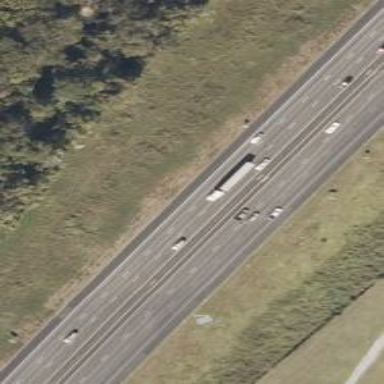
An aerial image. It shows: Asphalt motorway.